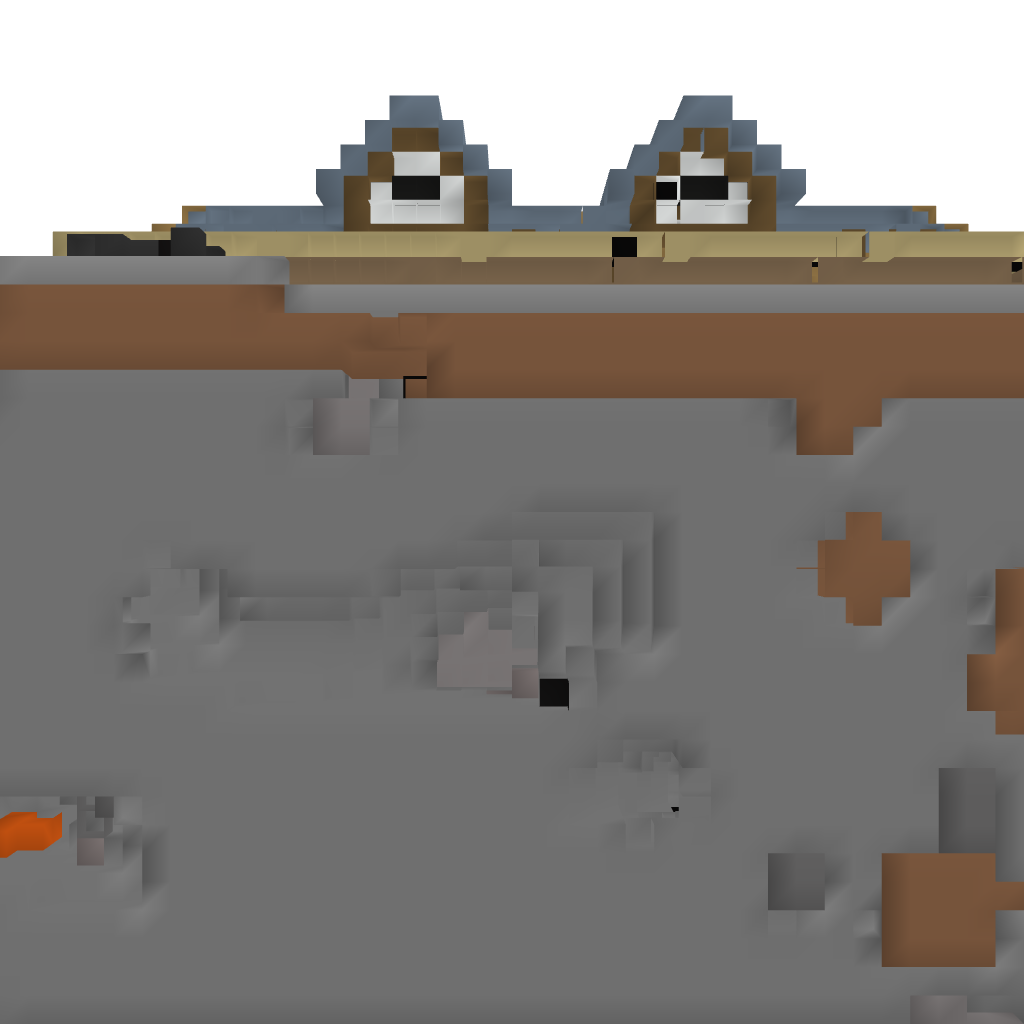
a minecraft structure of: Lovely small house with path garden